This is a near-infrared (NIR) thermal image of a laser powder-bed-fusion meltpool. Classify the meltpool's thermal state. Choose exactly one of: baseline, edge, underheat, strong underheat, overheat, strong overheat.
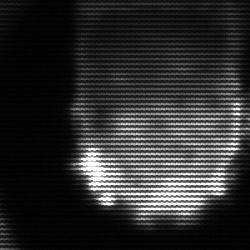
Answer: strong underheat